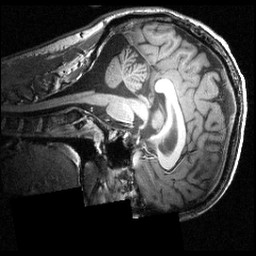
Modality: T1w
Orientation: sagittal
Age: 26
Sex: male
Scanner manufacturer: siemens
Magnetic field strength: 3.951 T
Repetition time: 1.5 s
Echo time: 0.00335 s